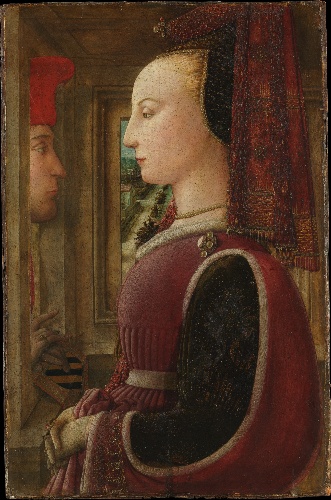
Title: Portrait of a Woman with a Man at a Casement
Artist: Fra Filippo Lippi
Artist bio: Italian, Florence ca. 1406–1469 Spoleto
Date: ca. 1440
Object type: Painting
Classification: Paintings
Medium: Tempera on wood
Dimensions: 25 1/4 x 16 1/2 in. (64.1 x 41.9 cm)
Department: European Paintings
Credit line: Marquand Collection, Gift of Henry G. Marquand, 1889
Accession year: 1889
Repository: Metropolitan Museum of Art, New York, NY
Tags: Men|Portraits|Profiles|Women